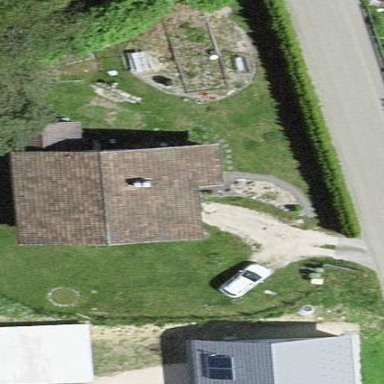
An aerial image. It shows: Residential building.